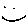
Label: smiley face